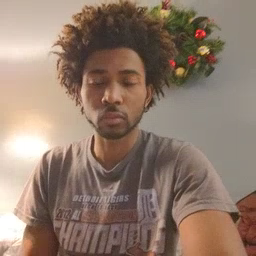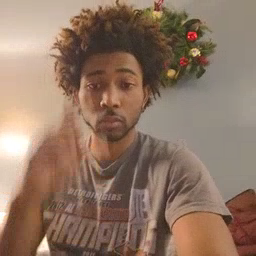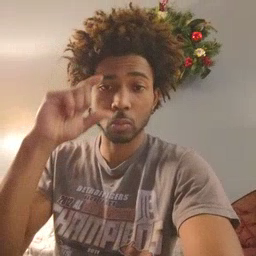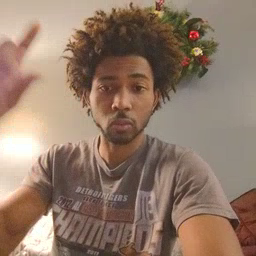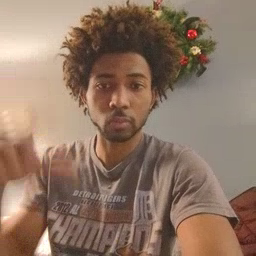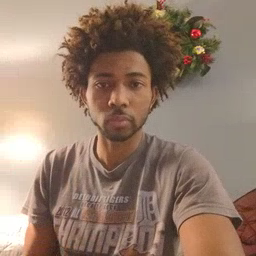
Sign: moon